Question: Requirement:
Need to display an error message when the user types a forlder name that doesn't exist as shown below:

Problem: I am able to display the UI but not able to call a method in the view model when the user clicks on the button "CreateNew"
View Model Code:
'''
public string this[string columnName]
{
get { return "The entered folder name doesn't exist."; }
}
RelayCommand createNewFolder;
public RelayCommand CreateNewFolder
{
get
{
if (createNewFolder == null)
createNewFolder = new RelayCommand(param => this.OnCreateNewFolder());
return createNewFolder;
}
}
public void OnCreateNewFolder()
{
MessageBox.Show("CreateNewFolder");
}
'''
RelayCommand.cs can be downloaded at: <URL>
Xaml Code:
'''
<Window.Resources>
<ControlTemplate x:Key="validationTemplate">
<DockPanel LastChildFill="True">
<Border Margin="5,5,0,0" DockPanel.Dock="Bottom" Background="Red">
<StackPanel>
<TextBlock Name="ErrorText" Foreground="White" Background="Red"
FontSize="12" Padding="2" FontFamily="Trebuchet MS"
TextWrapping="Wrap"
Text="{Binding [0].ErrorContent}" ></TextBlock>
<StackPanel Margin="0" Orientation="Horizontal">
<Button Content="Create New" Command="{Binding Path=CreateNewFolder}" Margin="10" Padding="5"></Button>
<Button Content="Cancel" Margin="10" Padding="5" ></Button>
</StackPanel>
</StackPanel>
</Border>
<AdornedElementPlaceholder Name="ErrorTextBox" />
</DockPanel>
</ControlTemplate>
<Style x:Key="ValidationStyle" TargetType="{x:Type ComboBox}">
<Style.Triggers>
<Trigger Property="Validation.HasError" Value="True">
<Setter Property="BorderBrush" Value="Red" />
<Setter Property="BitmapEffect">
<Setter.Value>
<BitmapEffectGroup>
<OuterGlowBitmapEffect GlowColor="Red" GlowSize="3" Noise="0.6"></OuterGlowBitmapEffect>
</BitmapEffectGroup>
</Setter.Value>
</Setter>
<Setter Property="DataContext"
Value="{Binding RelativeSource={x:Static RelativeSource.Self},Path=DataContext}">
</Setter>
</Trigger>
</Style.Triggers>
</Style>
</Window.Resources>
<Grid>
<AdornerDecorator >
<ComboBox IsEditable="True" FontSize="11" Margin="10" Width="250"
VerticalAlignment="Center"
Text="{Binding Path=StrText, ValidatesOnDataErrors=True, UpdateSourceTrigger=PropertyChanged}"
Validation.ErrorTemplate="{StaticResource validationTemplate}"
Style="{StaticResource ValidationStyle}"></ComboBox>
</AdornerDecorator>
</Grid>
'''
Please note that i set the DataContext property in the style:
'''
<Setter Property="DataContext" Value="{Binding RelativeSource={x:Static
RelativeSource.Self},Path=DataContext}">
</Setter>
'''
Please let me know how to bind the method to a button in the validation template.
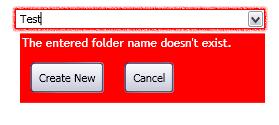
Answer: You could reference the DataContext for the AdornerDecorators Child in the Binding. I think something like this will work
'''
<Button Content="Create New"
Command="{Binding RelativeSource={RelativeSource AncestorType={x:Type AdornerDecorator}},
Path=Child.DataContext.CreateNewFolder}"
Margin="10" Padding="5"></Button>
'''